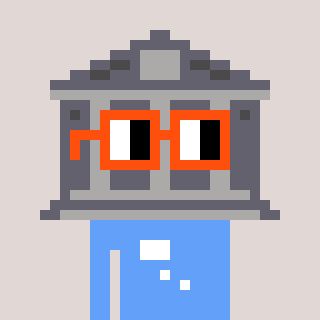
a pixel art character with square orange glasses, a bank-shaped head and a blue-colored body on a warm background